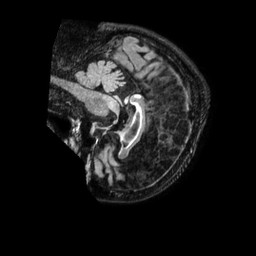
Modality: FLAIR
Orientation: sagittal
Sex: female
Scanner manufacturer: philips
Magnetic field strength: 1.5 T
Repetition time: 4.8 s
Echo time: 0.3438 s